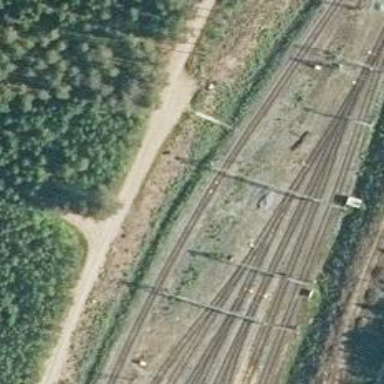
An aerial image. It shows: Railway signal.